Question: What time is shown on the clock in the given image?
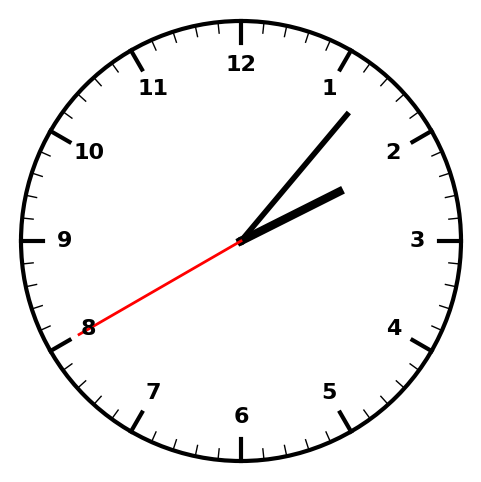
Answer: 02:06:40